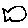
Label: fish